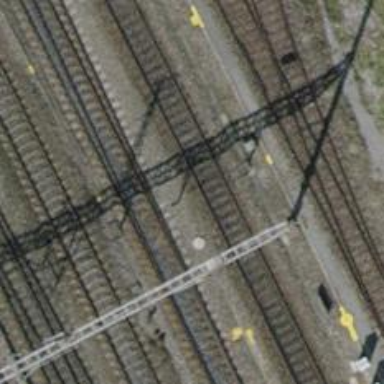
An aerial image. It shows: Single-track electrified railway with contact line.